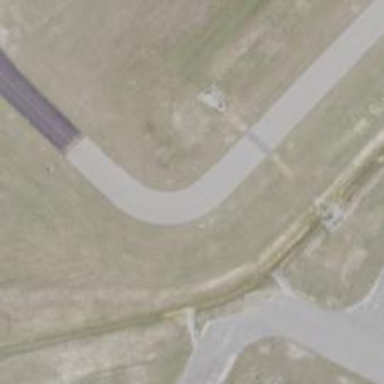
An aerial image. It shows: Image of taxiway at airport.